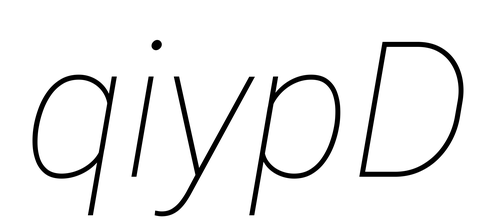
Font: Roboto-Italic_Thin_Italic